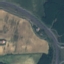
Land use / land cover: Highway